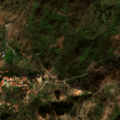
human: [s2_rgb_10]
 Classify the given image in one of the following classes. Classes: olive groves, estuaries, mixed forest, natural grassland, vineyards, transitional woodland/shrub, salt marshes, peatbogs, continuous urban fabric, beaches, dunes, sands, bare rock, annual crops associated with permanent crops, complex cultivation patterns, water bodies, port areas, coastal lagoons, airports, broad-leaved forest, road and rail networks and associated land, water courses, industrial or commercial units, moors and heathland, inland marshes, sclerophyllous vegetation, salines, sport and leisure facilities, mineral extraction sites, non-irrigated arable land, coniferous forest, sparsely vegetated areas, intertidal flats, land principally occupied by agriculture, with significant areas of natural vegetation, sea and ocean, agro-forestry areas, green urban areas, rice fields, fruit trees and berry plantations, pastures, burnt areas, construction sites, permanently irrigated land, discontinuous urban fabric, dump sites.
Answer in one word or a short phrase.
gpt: non-irrigated arable land, olive groves, annual crops associated with permanent crops, complex cultivation patterns, land principally occupied by agriculture, with significant areas of natural vegetation, broad-leaved forest